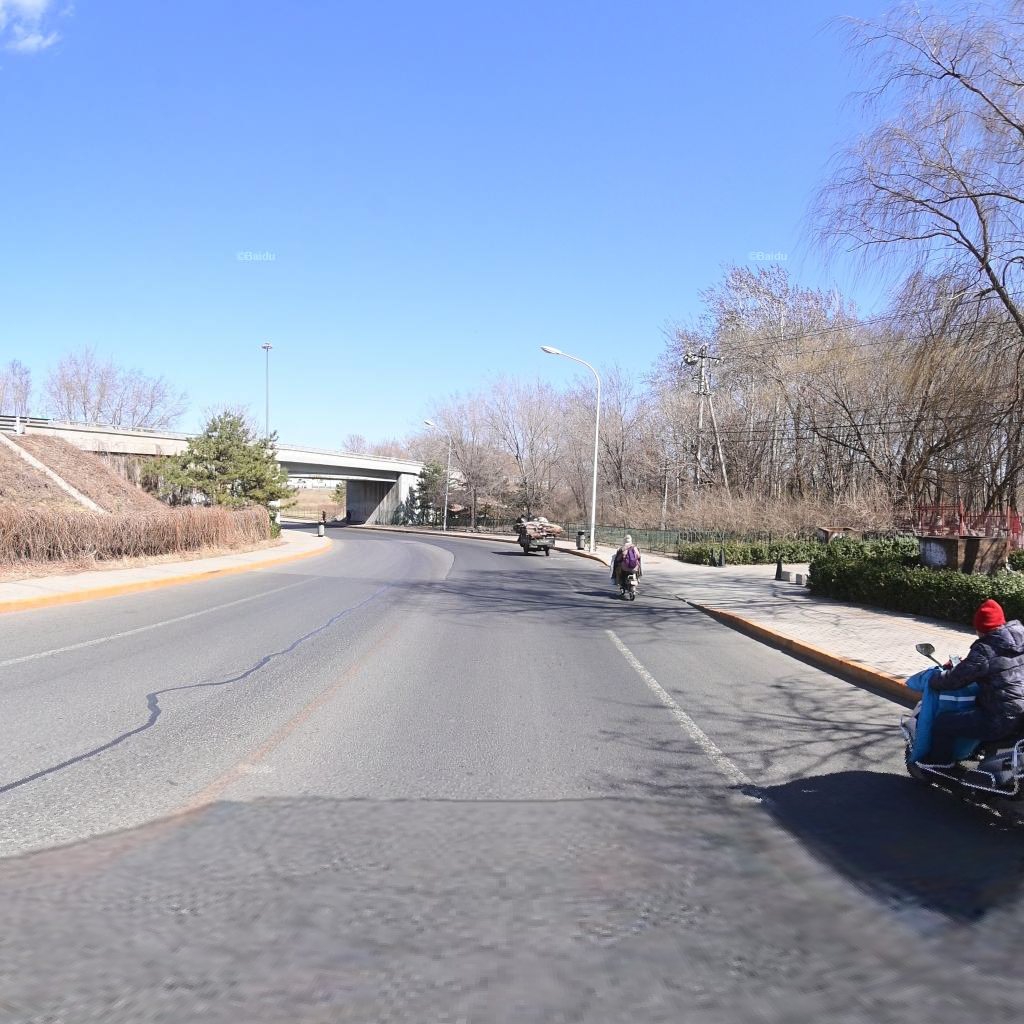
Region: Chaoyang
Road damage annotations: longitudinal patch